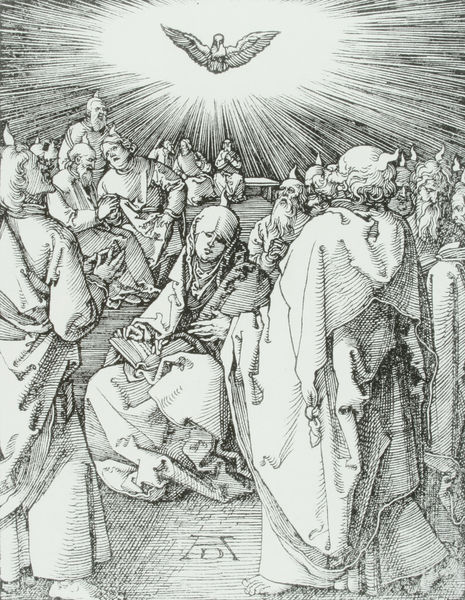
Titel: Kleine Passion - Die Sendung des Heiligen Geistes
Künstler: Albrecht Dürer
Standort: viele Standorte
Institution: Seriendruck
Schlagwörter: feuer, flügel, gott, hand, himmel, mann, umhang, vogel, weiß, frauen, menschen, sitzen, frau, grau, hell, kleid, kleider, licht, mitte, männer, rücken, schwarz, skizze, zeichnung, schleier, tuch, leute, versammlung, bart, bärte, bibel, bärtig, entsetzen, falten, gefieder, knoten, taube, tod, hände, schauen, signatur, sonne, boden, gewand, haare, kutte, mantel, sitzend, gewänder, saum, renaissance, kreis, engel, füße, holzschnitt, papier, schnabel, grafik, linien, bank, crowd, men, people, white, women, bench, hair, nose, robe, sitting, talking, woman, kopftuch, glatze, lesen, ad, striche, barfuss, lumpen, buch, religion, flammen, strahlen, linie, hocken, druck, schwarz weiss, monogramm, schraffur, radierung, stich, furcht, offenbarung, mäntel, beten, gebet, frieden, litographie, schein, jesus, angel, heaven, ekstase, segen, erscheinung, heiliger, umhänge, kutten, hörner, lesend, dürer, drawing, erleuchtung, jünger, heilig, maria, kupferstich, verhüllt, aufgeschlagen, sitzbank, black and white, anbetung, glauben, christen, heiland, mutter gottes, weisss, mouth, bird, beard, biblisch, saint, christentum, descent, reading, erklären, geist, stuch, pointillism, albrecht, albrecht dürer, gemeinschaft, dove, pigeon, apostel, pfingsten, wunder, god, heiliger geist, book, horns, ghost, hl geist, friedenstaube, pfingstwunder, feuerzungen, aufblicken, empfängnis, mary, helig, aufblickend, flämmchen, bible, umen, aufschauend, ausschüttung, ausschütung, aussendung, dirkutieren, trinity, uhang, virgen, vorleden, versammlng, rays, holy spirit, #sitzen, #schauen, religious', bib;e, dowe